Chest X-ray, AP view. Patient: 15 years old, sex M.
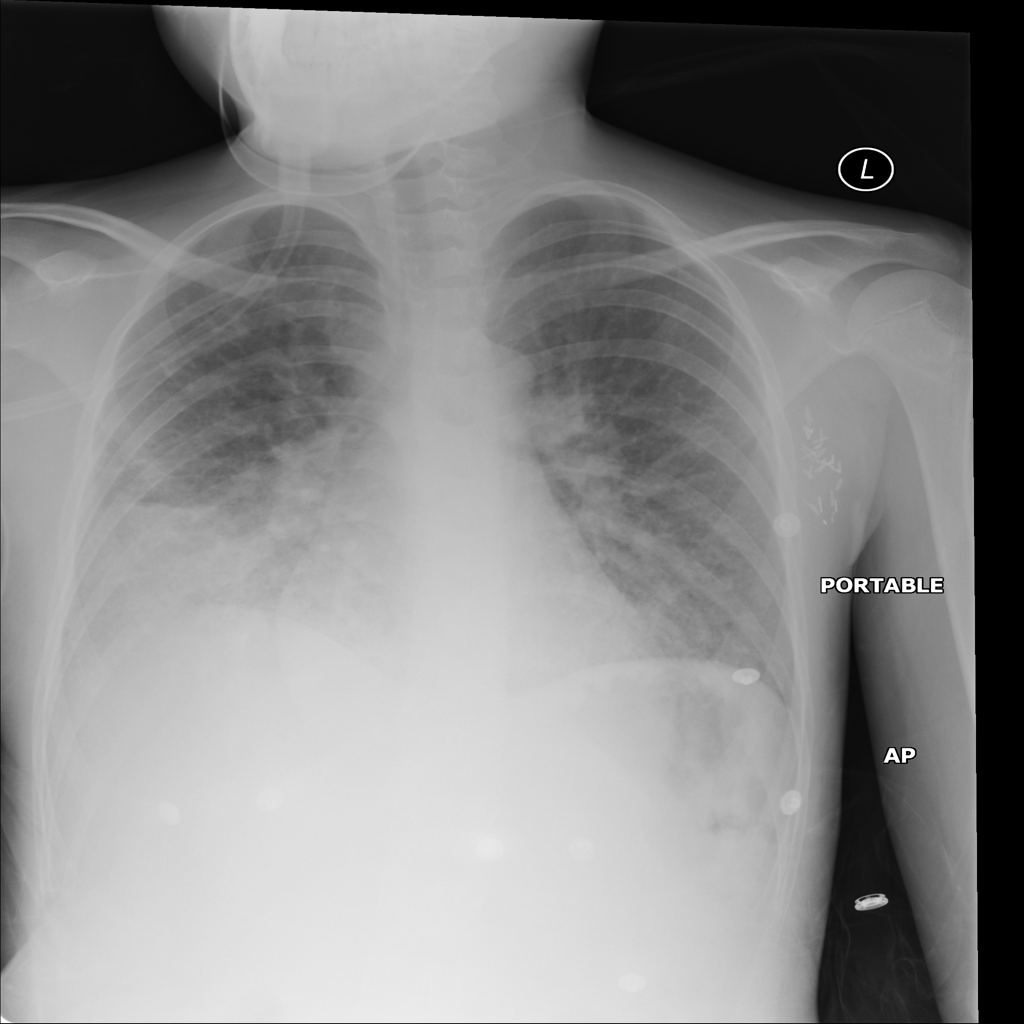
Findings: Atelectasis, Infiltration